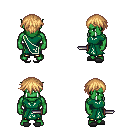
a pixel art fantasy rpg character, male body template, orc, green skin, sash dress, gold greaves, light blonde short bangs hairstyle, gray slippers, dagger, four views (front, back, left, right), 2x2 character sprite sheet, small pixel art, hard edges, no anti-aliasing